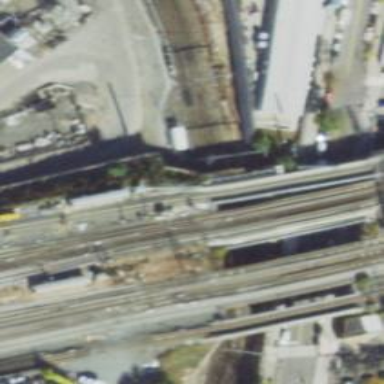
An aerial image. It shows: Bridge with electrified railway tracks featuring contact line.